Interaction volume radius: 5 \u00c5
Interaction volume height: 30 \u00c5
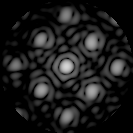
Disorder parameter: 0.2249